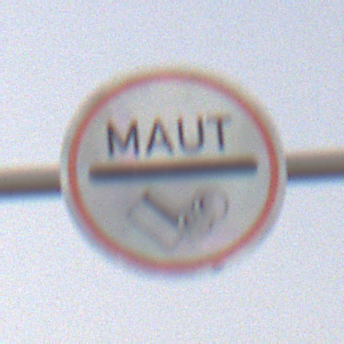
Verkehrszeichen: MautflichtigeStrecke
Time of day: MorningAfternoon
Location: Outdoor (Nature)
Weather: PartlyCloudy
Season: NotSpecified
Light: Natural